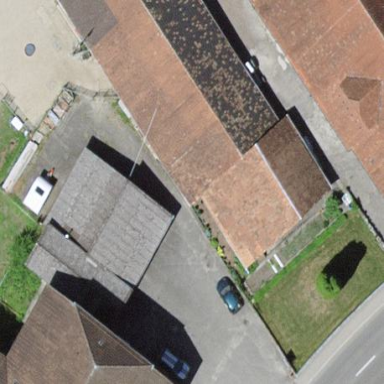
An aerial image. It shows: Barn.